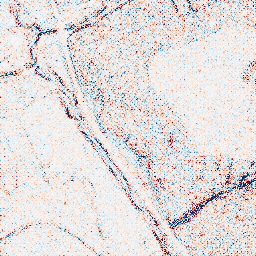
Category: edge_preserving
Decomposition family: bilateral
Decomposition parameters: d: 5
sigma_color: 25
sigma_space: 150
Upsampling method: regularized
Upsampling parameters: scale: 2
lambda_reg: 0.1
Upsampling scale: 2